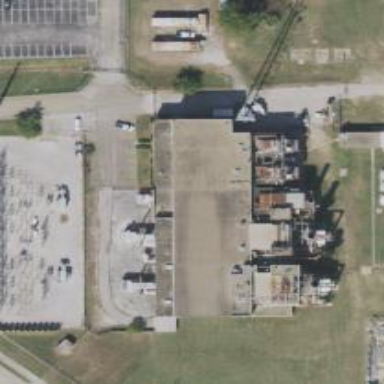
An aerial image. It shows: Steam turbine generator powered by gas.